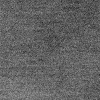
Atmospheric dust classification: dusty